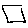
Label: square